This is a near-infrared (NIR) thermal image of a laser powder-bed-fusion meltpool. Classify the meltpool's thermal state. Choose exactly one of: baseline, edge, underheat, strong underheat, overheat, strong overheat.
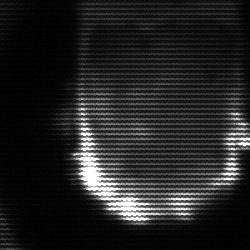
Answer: baseline